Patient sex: M
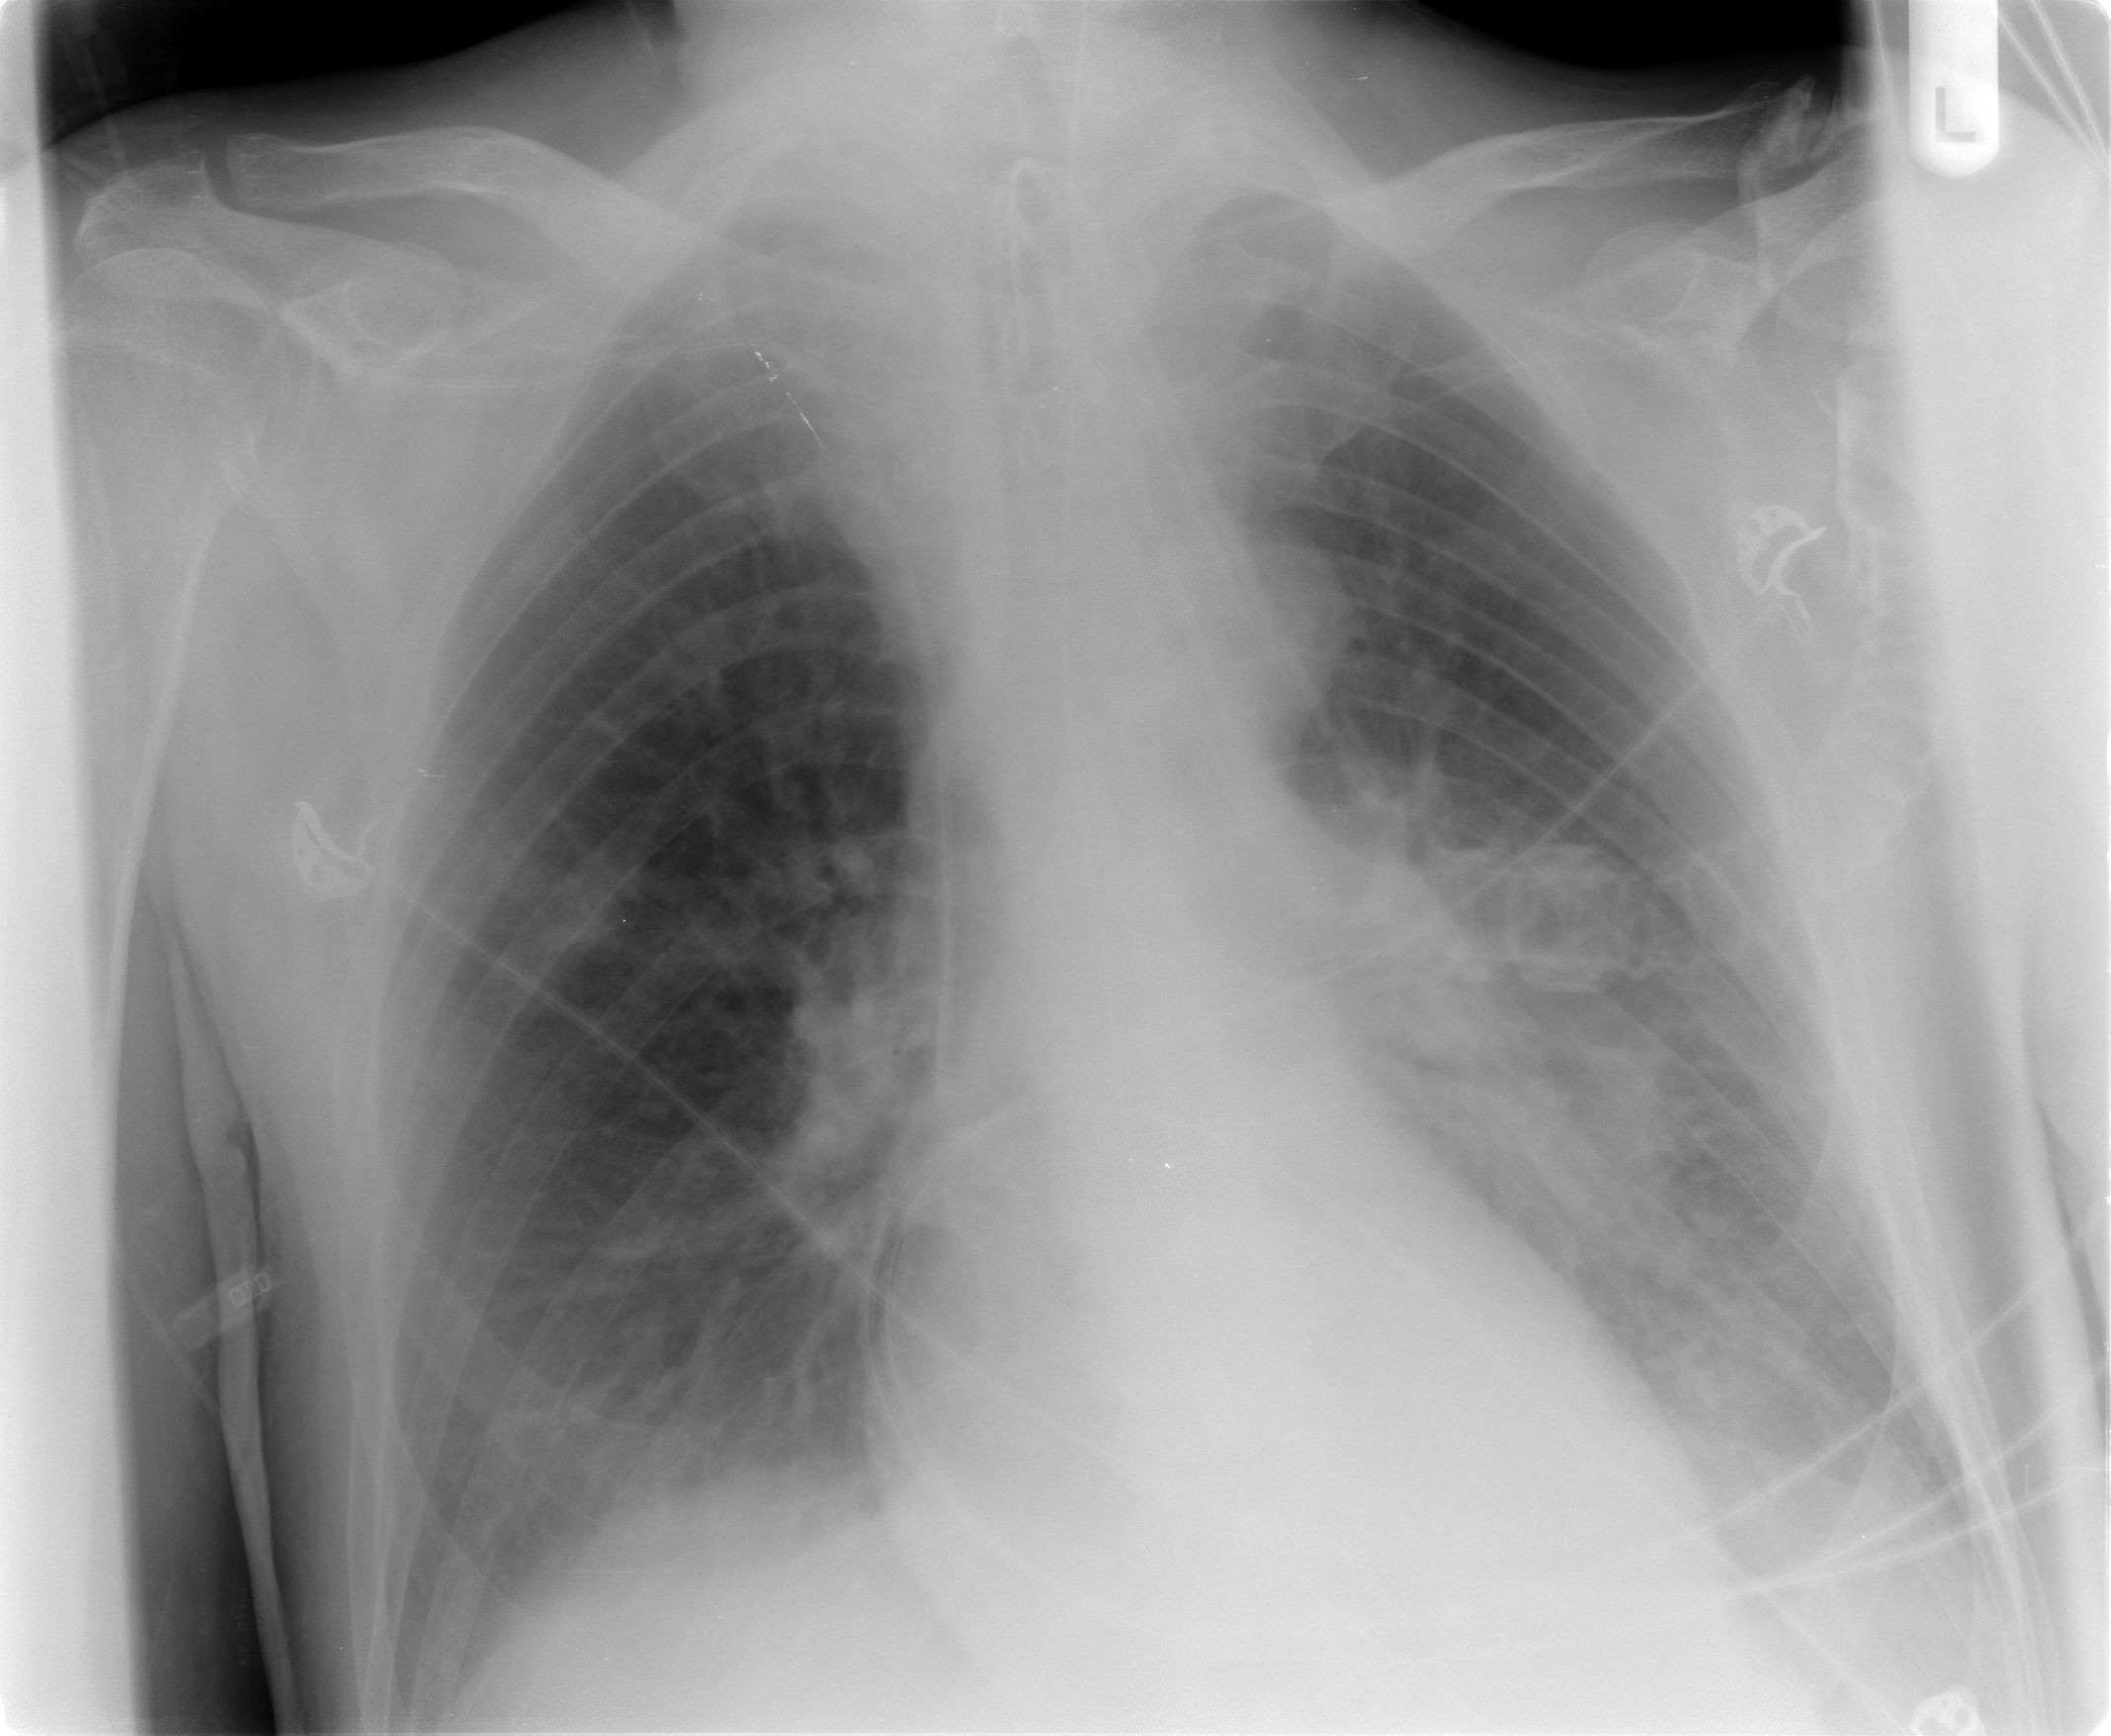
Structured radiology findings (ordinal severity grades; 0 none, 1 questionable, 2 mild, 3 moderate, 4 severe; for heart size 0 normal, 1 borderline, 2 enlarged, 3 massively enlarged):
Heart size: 1
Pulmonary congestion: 0
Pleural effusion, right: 2
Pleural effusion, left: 2
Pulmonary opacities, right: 0
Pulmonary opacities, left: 2
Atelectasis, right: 0
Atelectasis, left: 0